Question: I am trying to make a figure that will have density plots on the bottom and corresponding boxplots above the density plots. My density plots and boxplots are filled/colored by a categorical variable. I cannot figure out a way to get the boxplots to be above the density plots and also dodged. This is what I've been able to get so far:
'''
d <- mtcars
d$cyl <- as.factor(d$cyl)
fig <- ggplot(data = d) +
geom_density(aes(x = mpg, fill = cyl),
position = "dodge",
na.rm = TRUE) +
geom_boxplot(aes(x = mpg, color = cyl),
position = ggstance::position_dodgev(height = 1),
width = .05, show.legend = FALSE,
na.rm = TRUE) +
facet_grid(~am, scales = "free_x") +
scale_fill_brewer(palette = "Set2") +
scale_color_brewer(palette = "Set2") +
theme_minimal() +
guides(color = FALSE, fill = FALSE)
fig
'''

But, as you can see, this does not uniformly move the boxplots above the density plots. I've also used
'''
geom_boxplot(aes(x = mpg, color = cyl),
position = position_nudge(x = 0, y = .3),
width = .05, show.legend = FALSE,
na.rm = TRUE) +
'''
but I end up having my boxplots overlap (they are no longer vertically dodged). Basically, I'm looking for a way to set a vertical height for my group of boxplots so they're above my density plots AND keep them vertically dodged from one another. Any suggestions are much appreciated.
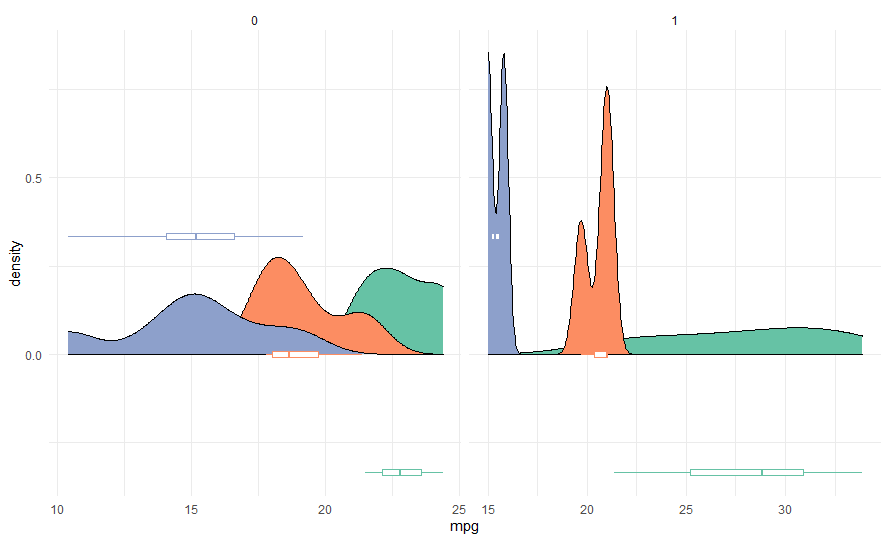
Answer: Map the value you want your boxes to be centered around to 'y', inside the 'aes' for 'geom_boxplot'. E.g.:
'''
ggplot(data = d) +
geom_density(aes(x = mpg, fill = cyl)) +
geom_boxplot(aes(x = mpg, color = cyl, y = 1),
position = ggstance::position_dodgev(height = 0.2),
width = .05, show.legend = FALSE) +
facet_grid(~am, scales = "free_x") +
scale_fill_brewer(palette = "Set2") +
scale_color_brewer(palette = "Set2") +
theme_minimal() +
guides(color = FALSE, fill = FALSE)
'''
<URL>
Also, don't try to dodge 'geom_density'.